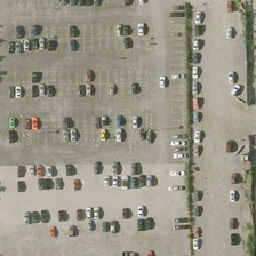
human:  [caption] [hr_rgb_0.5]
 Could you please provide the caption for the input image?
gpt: Several white and black cars were parked in the parking lot.

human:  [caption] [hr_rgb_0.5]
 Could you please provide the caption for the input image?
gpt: There is a road with two rows of trees and parking cars near the parking lot.

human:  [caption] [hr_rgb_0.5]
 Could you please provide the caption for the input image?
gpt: Some white and dark car park in parking.

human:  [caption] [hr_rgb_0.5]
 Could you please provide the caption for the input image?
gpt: There are two roads and a parking lot

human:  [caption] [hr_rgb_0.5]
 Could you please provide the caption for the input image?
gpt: There is a road with two lines of trees and cars parked near the parking lot.